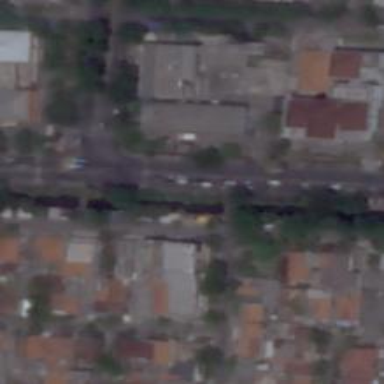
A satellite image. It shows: Residential road with bridge.